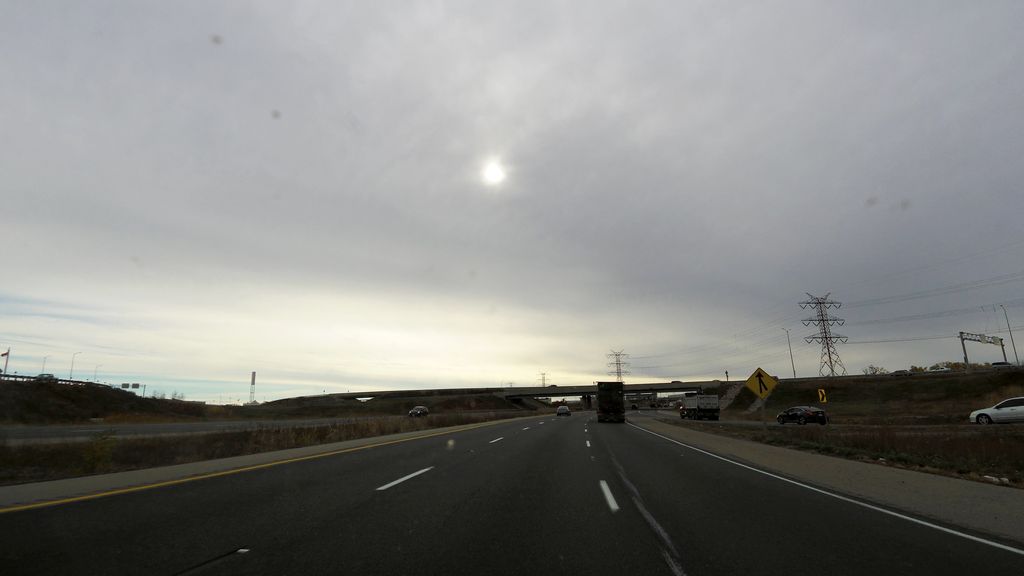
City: hamilton